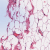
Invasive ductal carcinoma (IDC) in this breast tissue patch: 0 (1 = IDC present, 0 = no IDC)